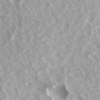
Label: not_dusty